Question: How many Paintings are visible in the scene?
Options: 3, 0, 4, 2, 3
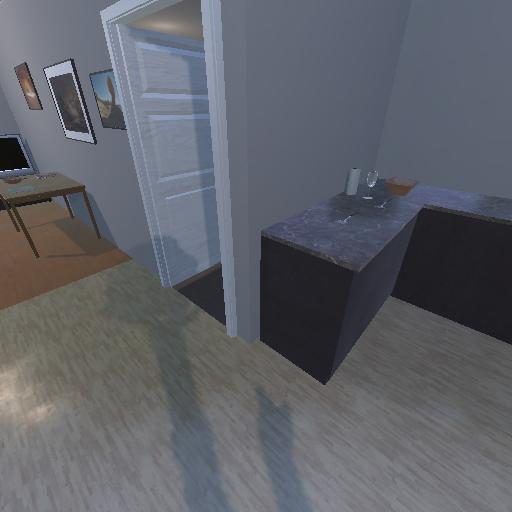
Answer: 3